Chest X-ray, AP view. Patient: 57 years old, sex M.
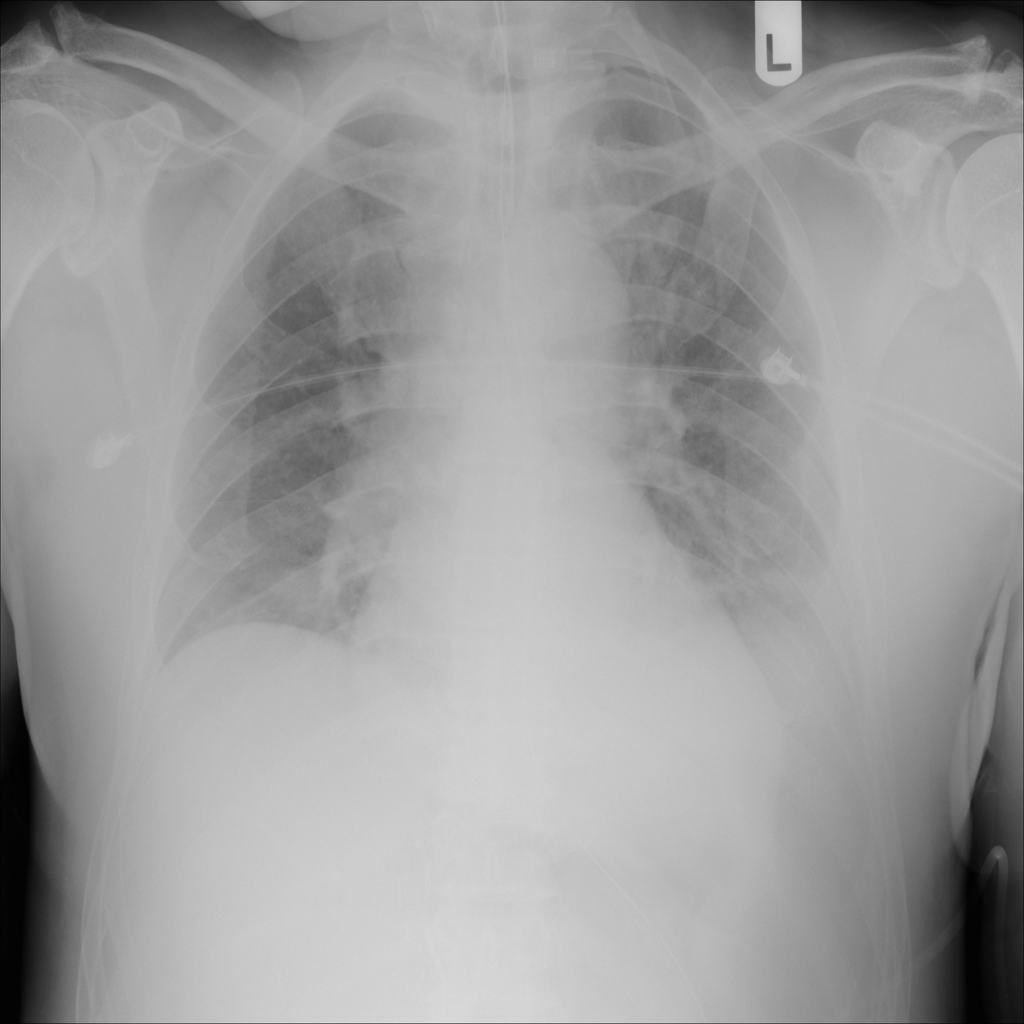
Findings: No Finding